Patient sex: M
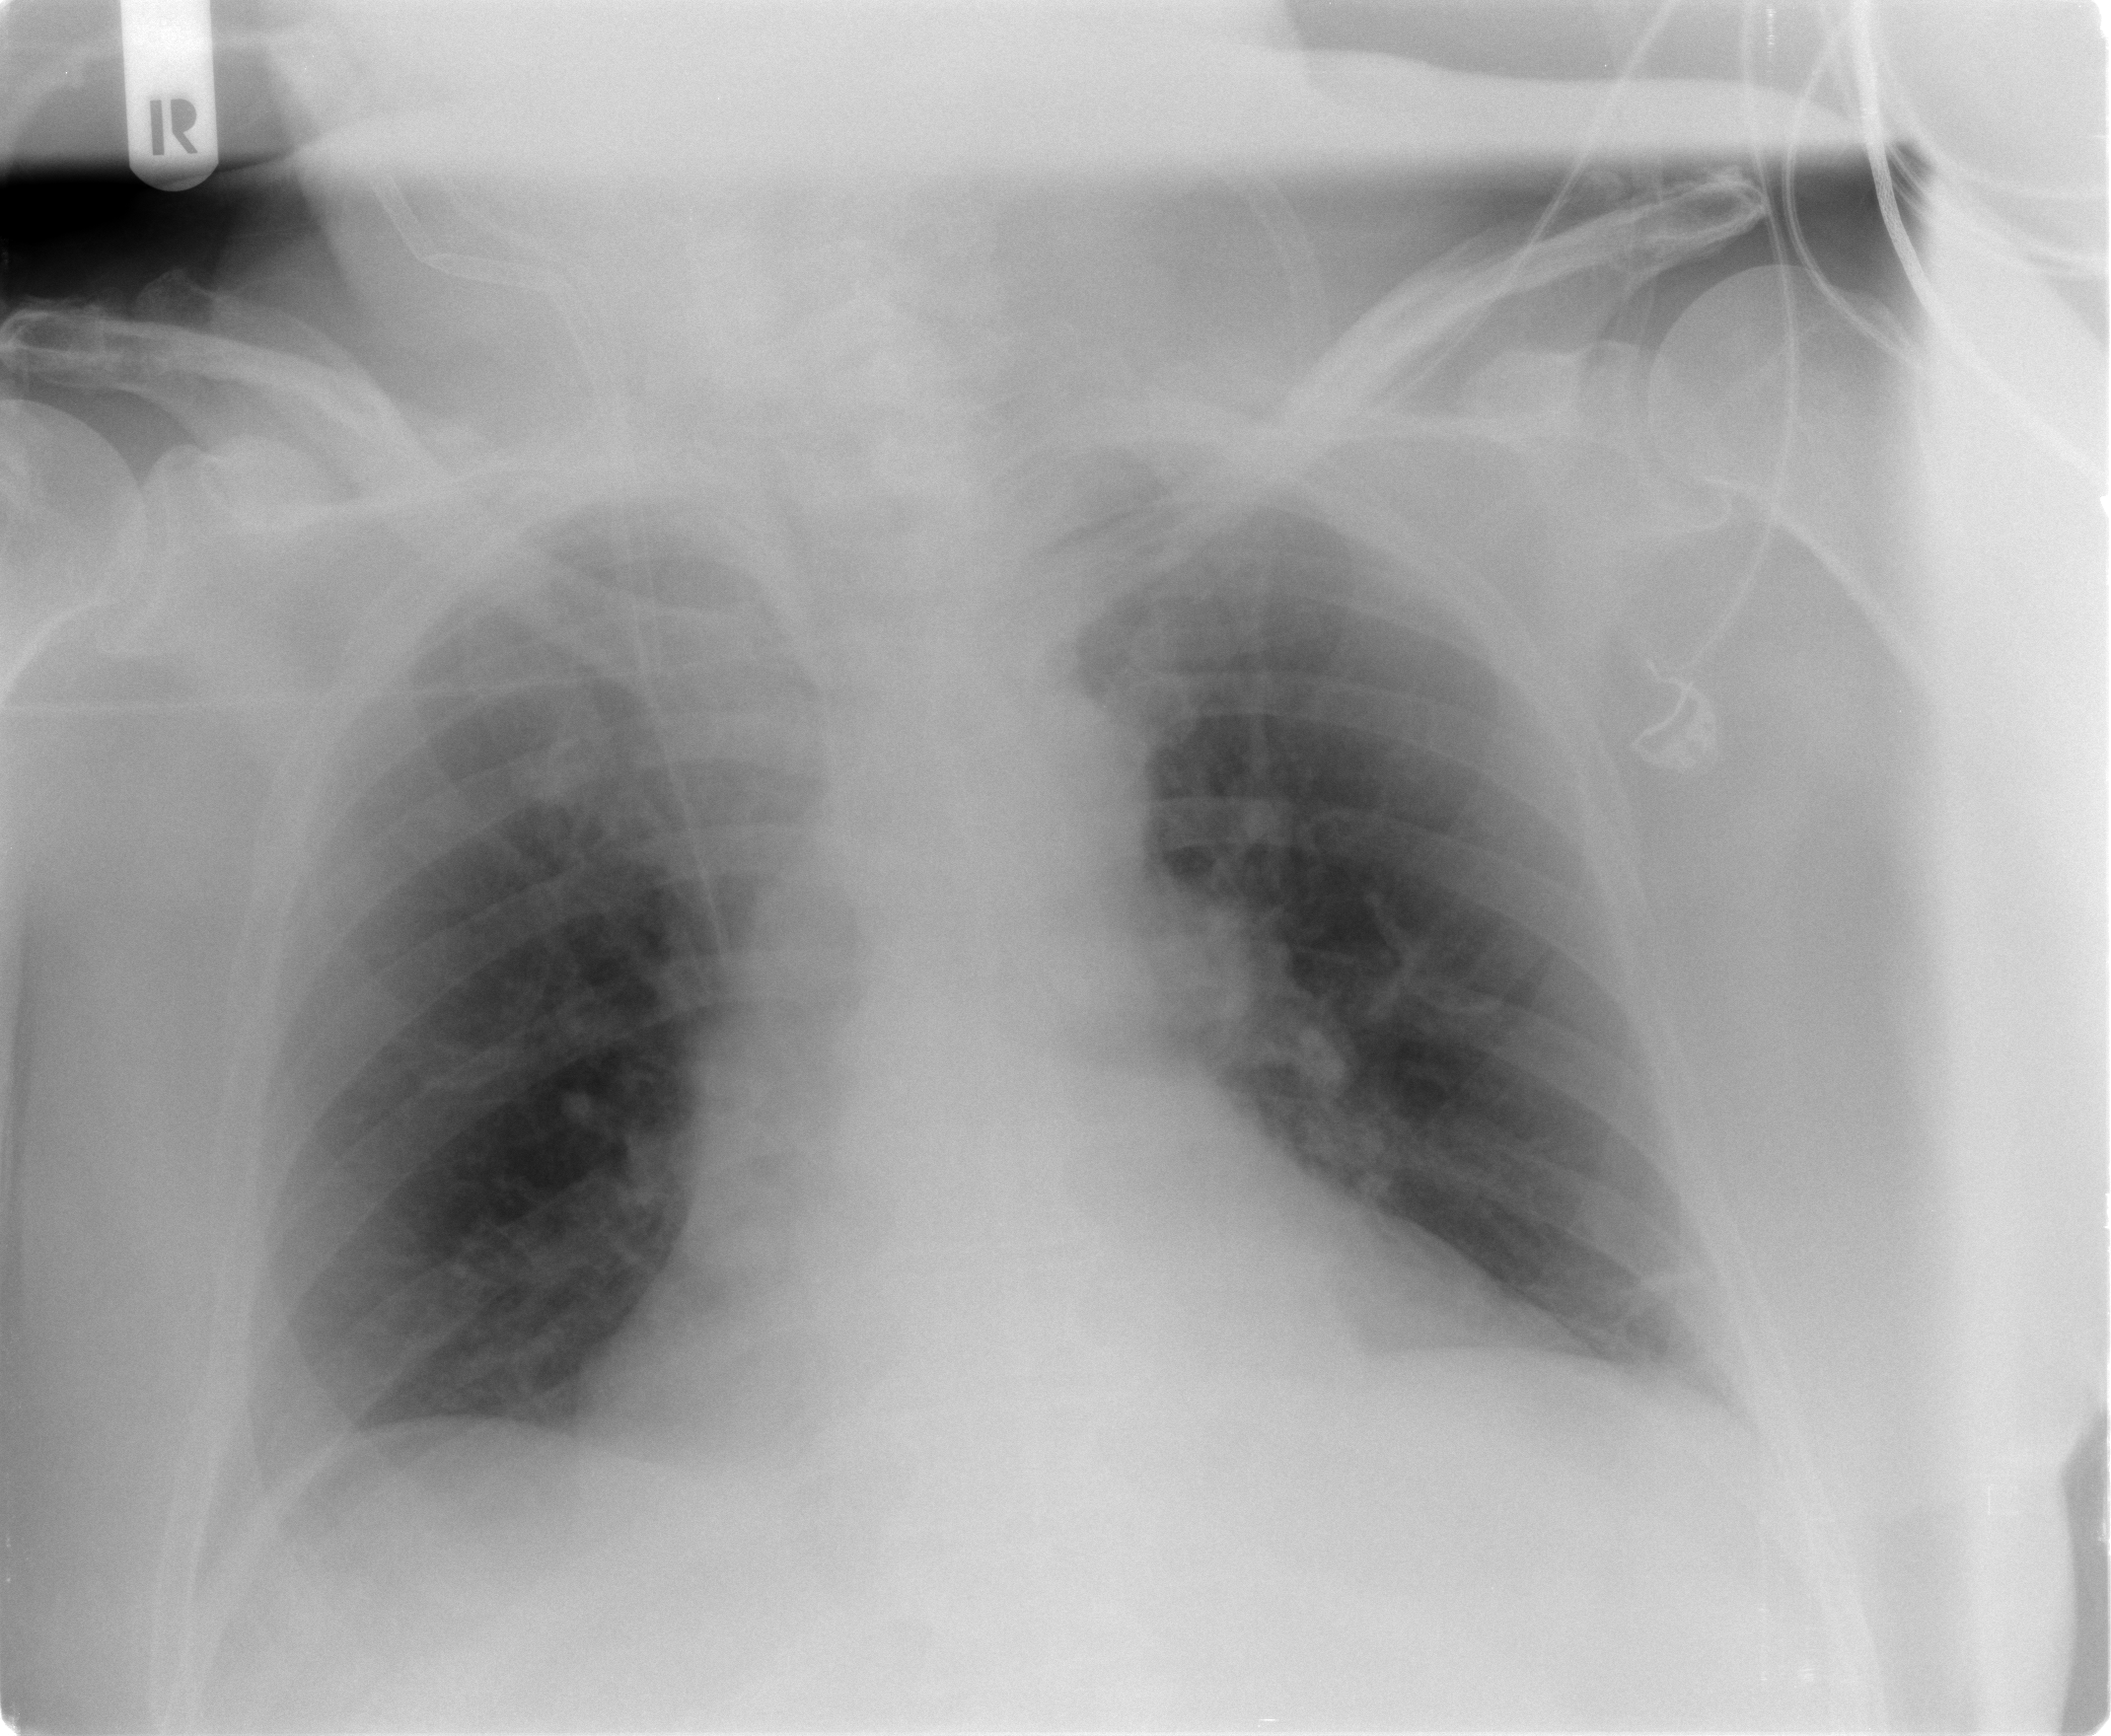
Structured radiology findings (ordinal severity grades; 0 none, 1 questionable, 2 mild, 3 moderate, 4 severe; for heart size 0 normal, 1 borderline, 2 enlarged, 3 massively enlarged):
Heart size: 2
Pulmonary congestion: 0
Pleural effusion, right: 0
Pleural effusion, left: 0
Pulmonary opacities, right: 0
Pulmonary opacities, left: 0
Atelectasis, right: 0
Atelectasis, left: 2